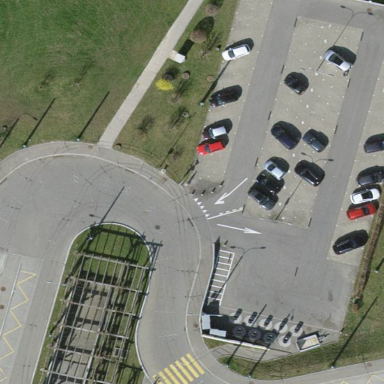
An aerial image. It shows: Park and ride parking facility with surface parking.